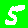
Digit: 5